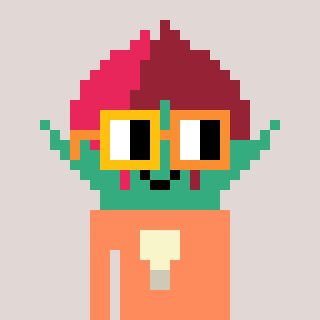
a pixel art character with square yellow and orange glasses, a rosebud-shaped head and a peachy-colored body on a warm background